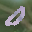
Label: 0